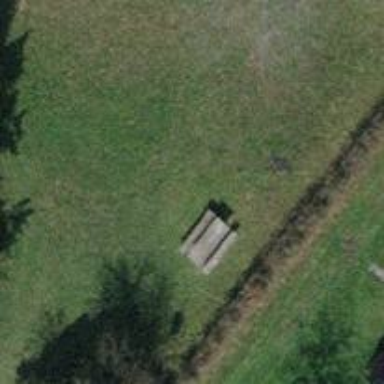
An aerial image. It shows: Picnic site popular for tourists.